Question: I can not understand why the mobile version of the elements and INPUT SELECT different spacing and length, everything looks like a crooked.

And yet, as the mobile version align the red button in the middle?
You can see live code of my site - <URL>
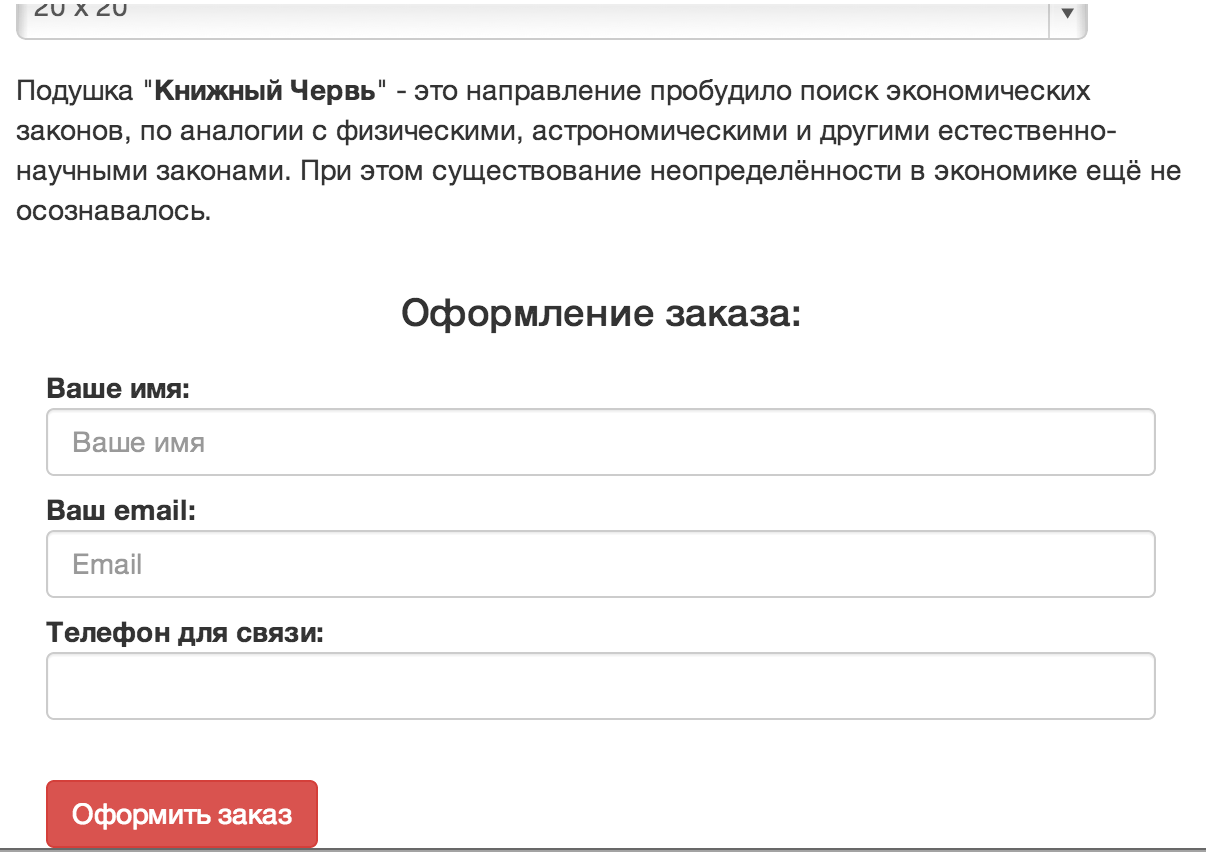
Answer: Switch all of the container's classes with Bootstrap's 'text-center' class and it'll work properly (tested).
This:
'''
<div class="col-md-offset-5 col-md-6 col-sm-offset-5 col-sm-6" id="d-btn-order">
<input type="button" value="Oformit' zakaz"
class="btn btn-danger paddbtn"
name="btn-pillow-order" id="btn-pillow-order">
</div>
'''
Is now this:
'''
<div class="text-center" id="d-btn-order">
<input type="button" value="Oformit' zakaz"
class="btn btn-danger paddbtn"
name="btn-pillow-order" id="btn-pillow-order">
</div>
'''